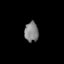
Tissue: skin
Cell type: Epithelial cells
Senescence score: 0.2778
Nuclear area (px): 270
Mean DAPI intensity: 130.352